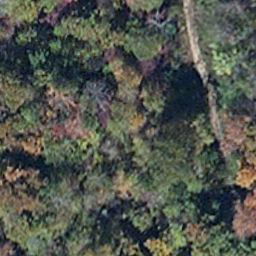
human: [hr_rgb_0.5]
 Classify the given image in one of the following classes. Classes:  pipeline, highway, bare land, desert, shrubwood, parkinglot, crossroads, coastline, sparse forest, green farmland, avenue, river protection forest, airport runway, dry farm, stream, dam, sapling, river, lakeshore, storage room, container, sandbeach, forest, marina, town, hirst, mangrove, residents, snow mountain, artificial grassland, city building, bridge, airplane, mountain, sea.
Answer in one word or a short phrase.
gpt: mangrove